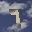
Label: 9